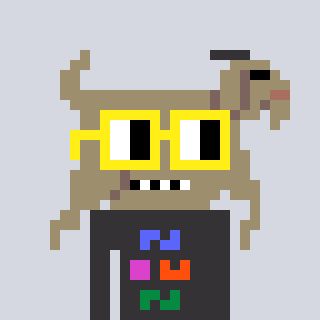
a pixel art character with square yellow glasses, a goat-shaped head and a grayscale-colored body on a cool background